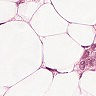
Metastatic tissue present: yes